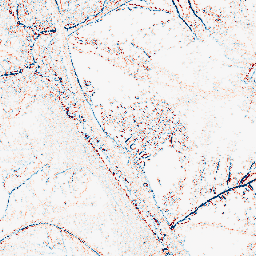
Category: edge_preserving
Decomposition family: median
Decomposition parameters: size: 3
Upsampling method: cubic_catmull_rom
Upsampling parameters: scale: 2
Upsampling scale: 2